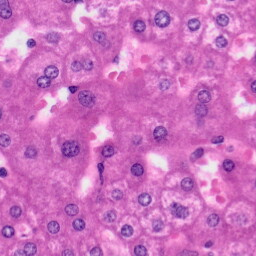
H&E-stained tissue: Liver